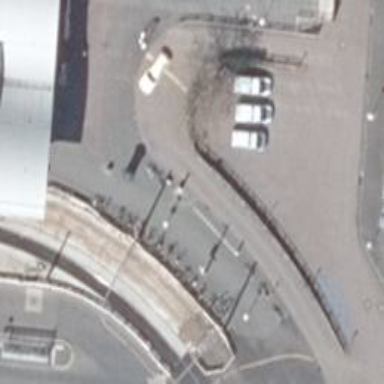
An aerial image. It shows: There is bicycle parking area with capacity of 80 bicycles.